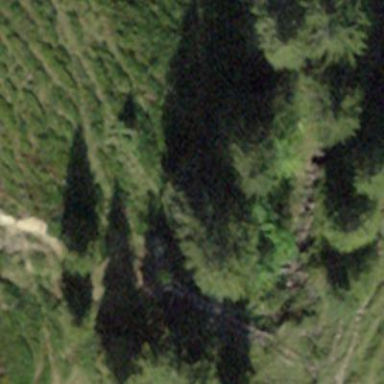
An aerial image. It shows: Forest area.